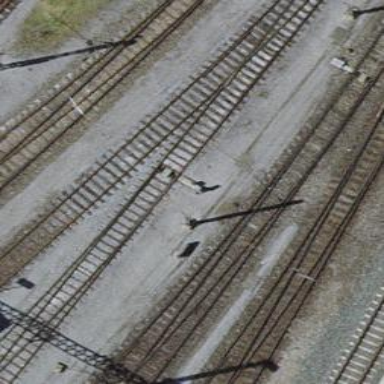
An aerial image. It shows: Railway switch.